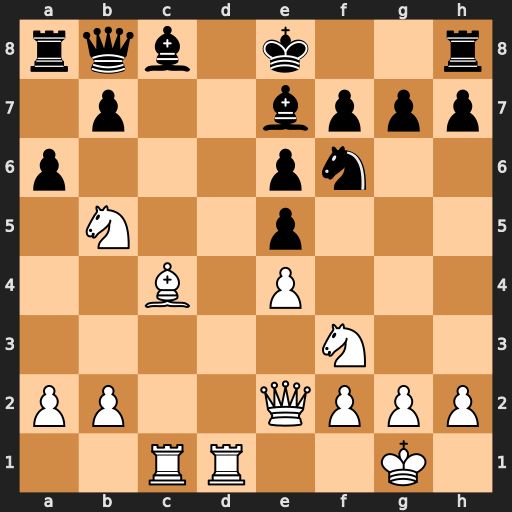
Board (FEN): rqb1k2r/1p2bppp/p3pn2/1N2p3/2B1P3/5N2/PP2QPPP/2RR2K1
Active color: w
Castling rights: kq
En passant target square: -
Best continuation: Nc7+ Qxc7 Bb5+